Interaction volume radius: 10 \u00c5
Interaction volume height: 35 \u00c5
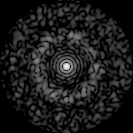
Disorder parameter: 0.8319